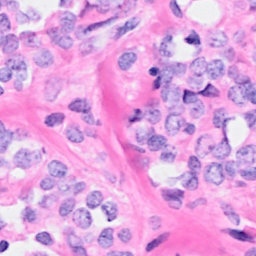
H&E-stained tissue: Breast